Field crop: tomato
Growth stage: 1
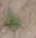
Species: solanum